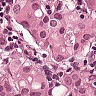
Metastatic tissue present: yes